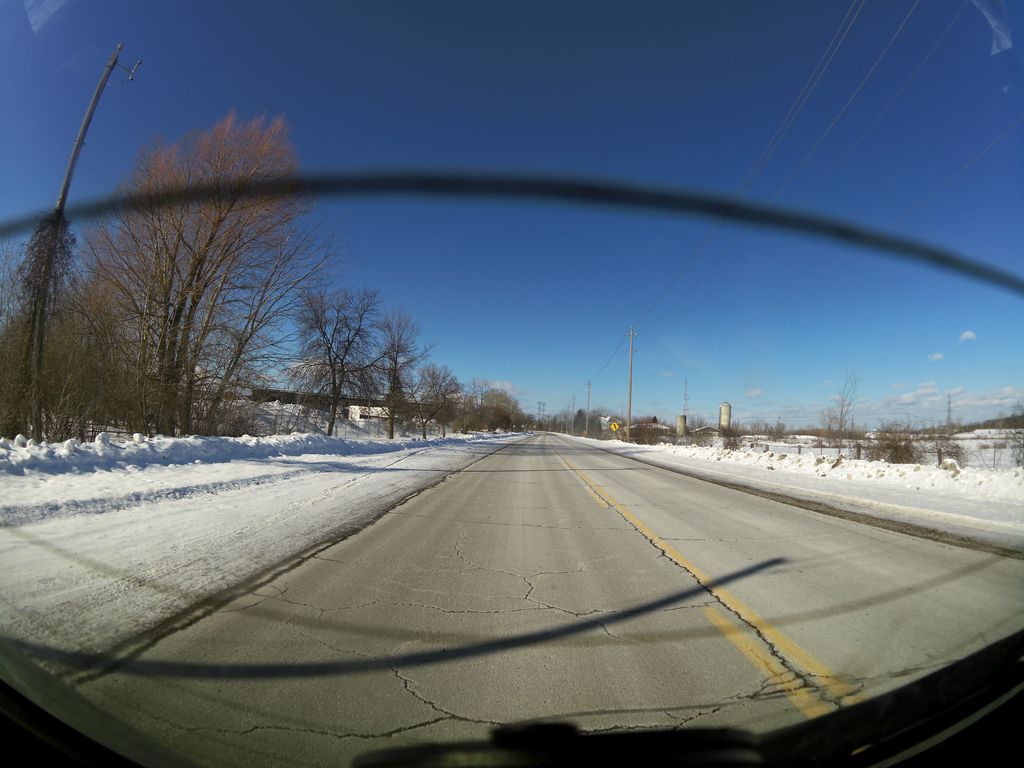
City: ottawa-gatineau